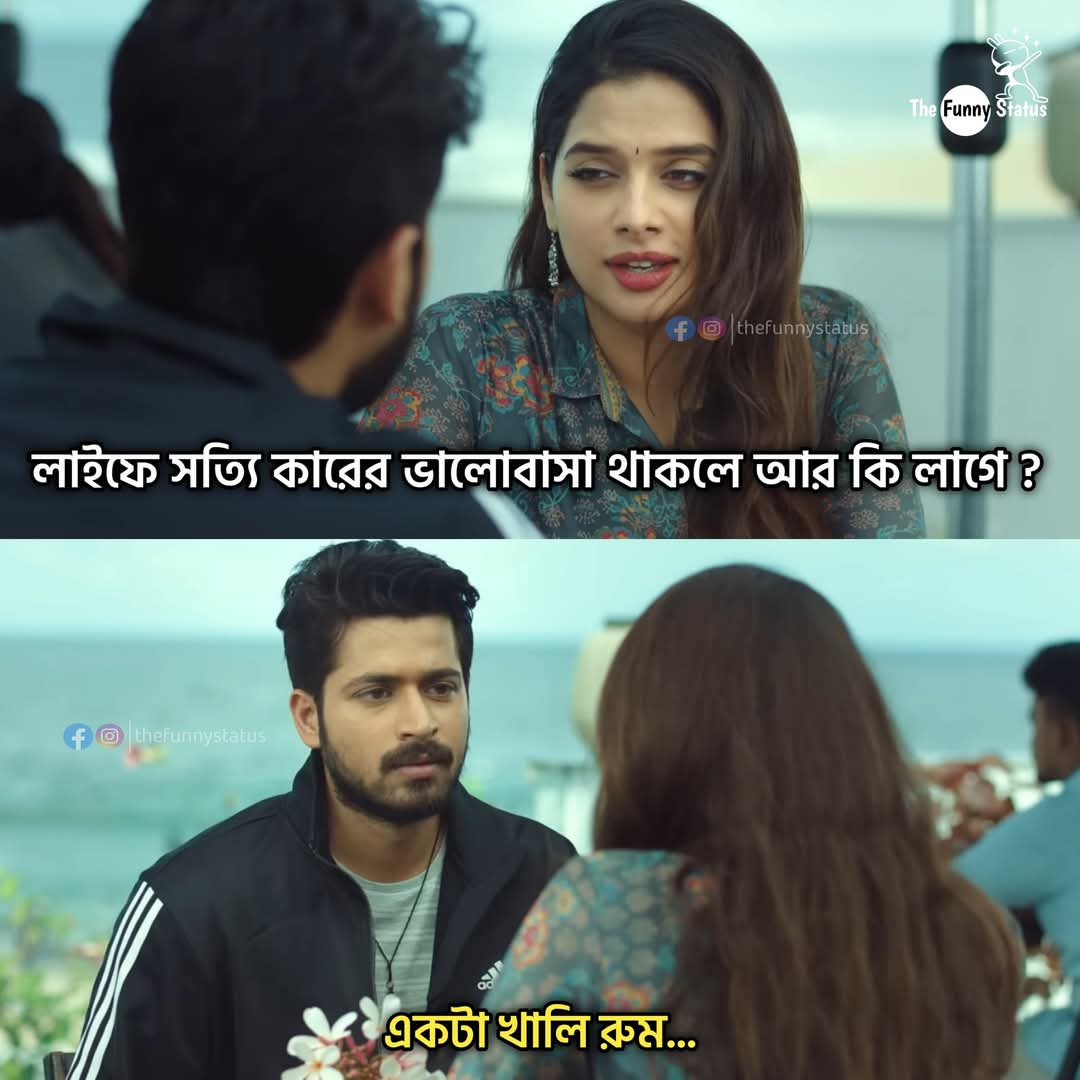
Text: লাইফে সত্যি কারের ভালোবাসা থাকলে আর কি লাগে?
একটা খালি রুম...
Label: Non Hate